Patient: sex M, age 58
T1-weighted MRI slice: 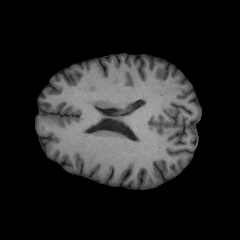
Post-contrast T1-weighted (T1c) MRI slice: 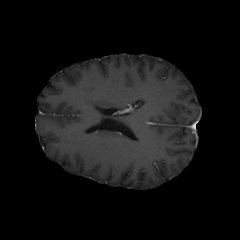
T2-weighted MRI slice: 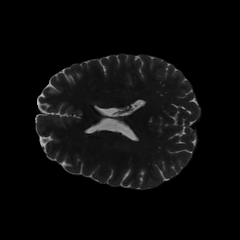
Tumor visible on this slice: no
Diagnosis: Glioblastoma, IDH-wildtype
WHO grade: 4